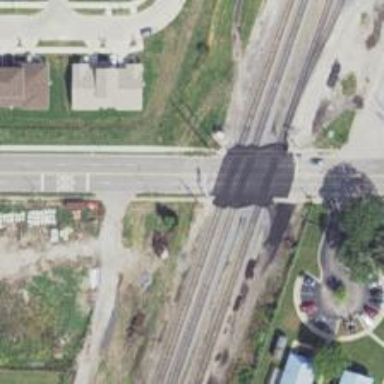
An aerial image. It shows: Railway level crossing.